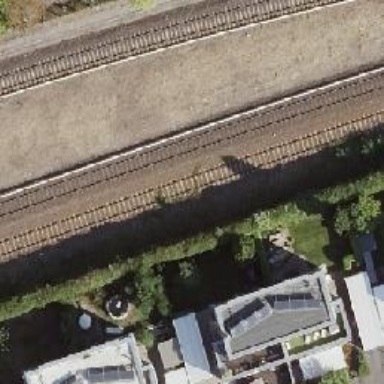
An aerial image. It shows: Light rail railway line with electrified rails.